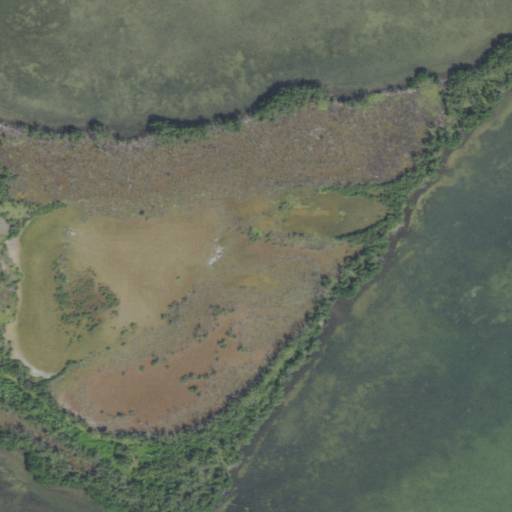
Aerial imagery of island in Florida named Roscoe Key containing open water, herbaceous wetlands, woody wetlands, and grassland